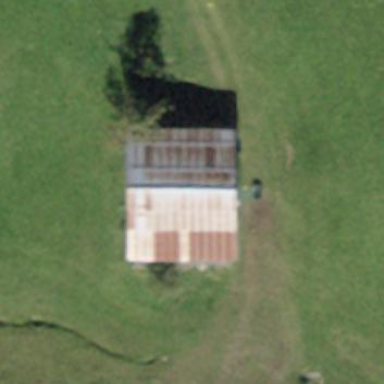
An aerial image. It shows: Barn.